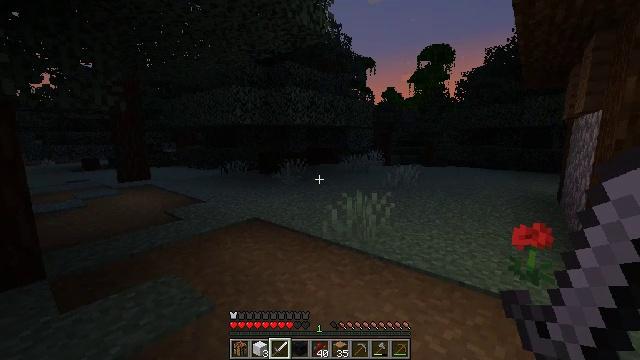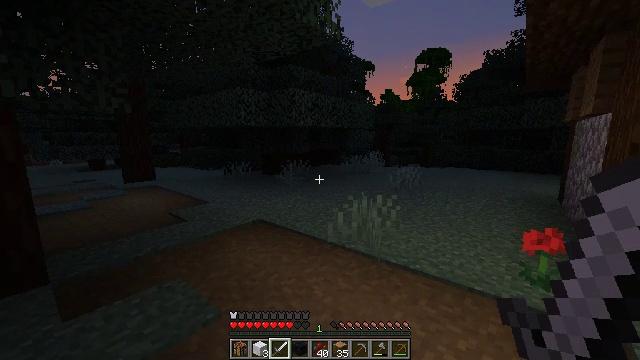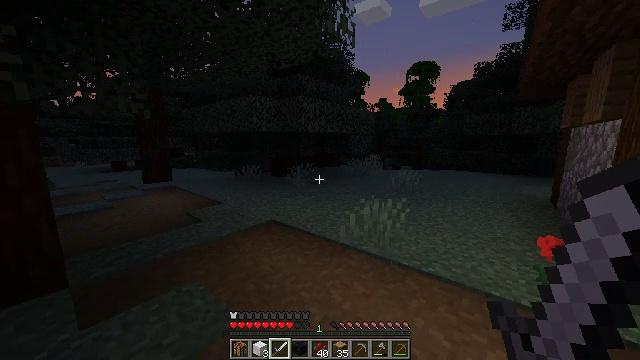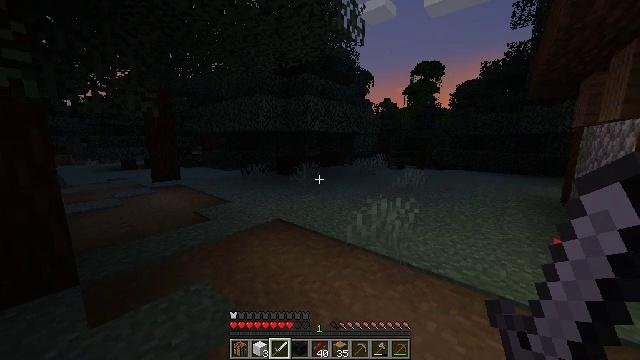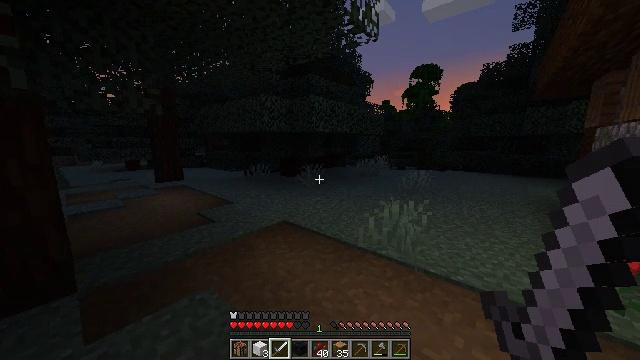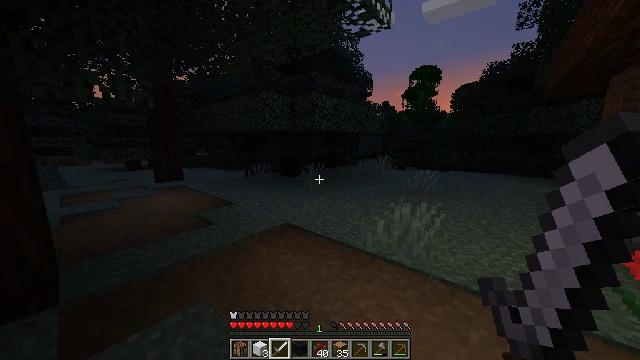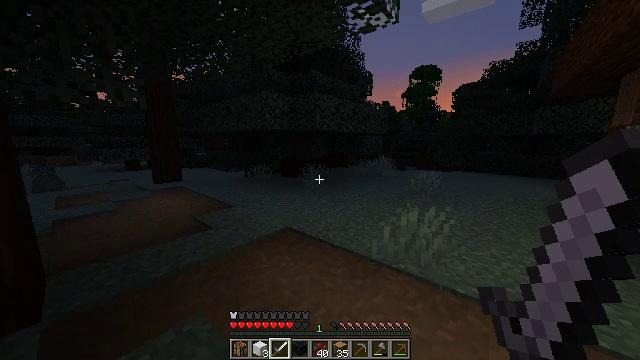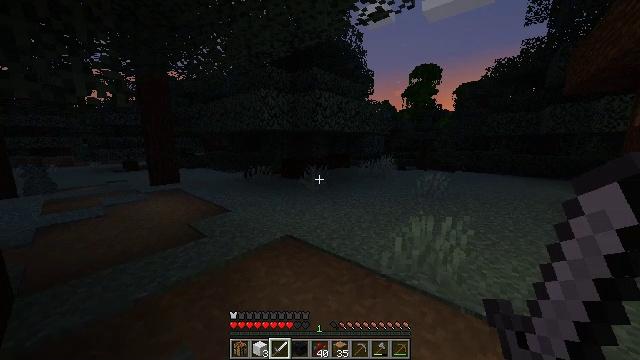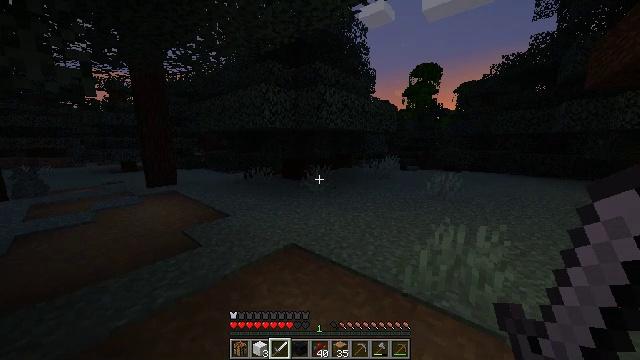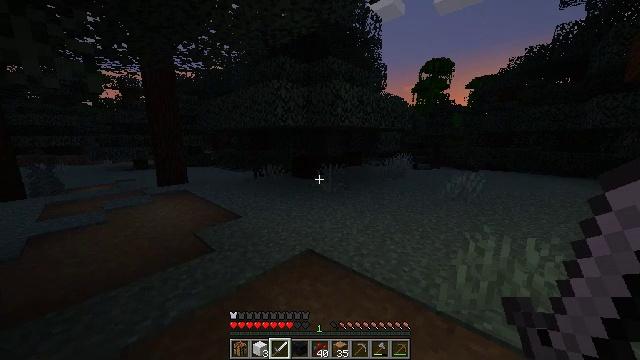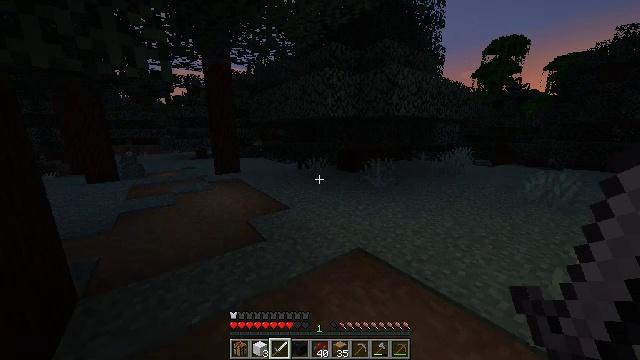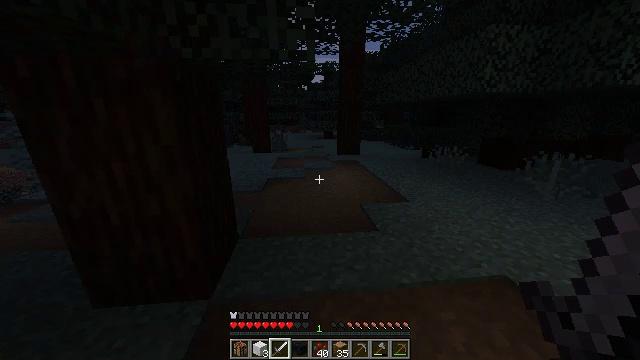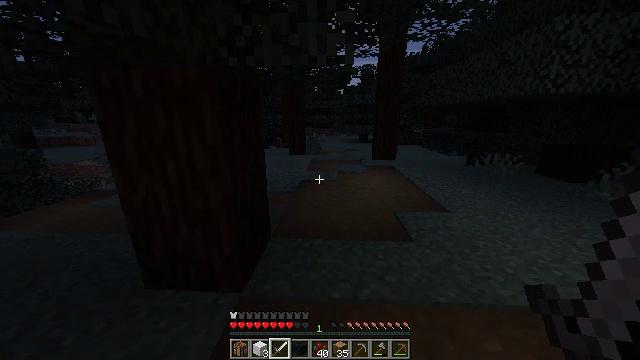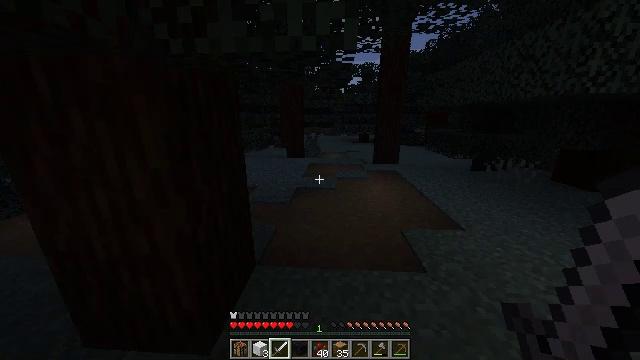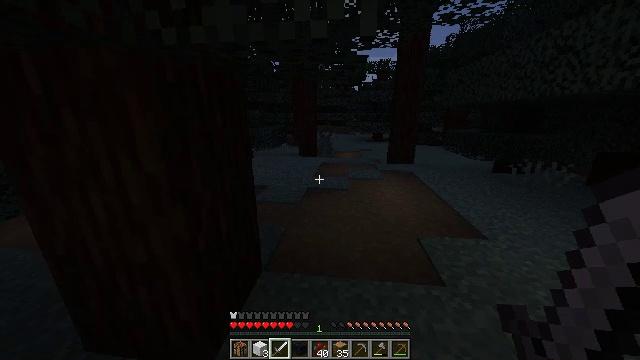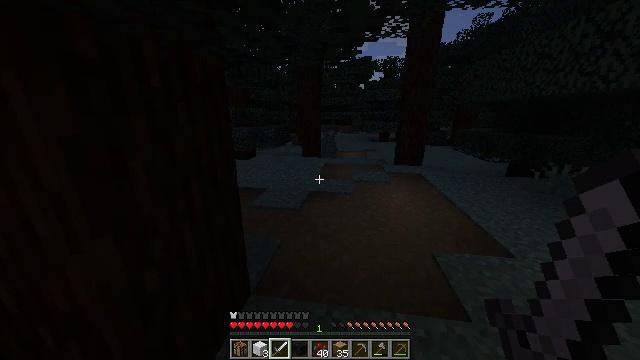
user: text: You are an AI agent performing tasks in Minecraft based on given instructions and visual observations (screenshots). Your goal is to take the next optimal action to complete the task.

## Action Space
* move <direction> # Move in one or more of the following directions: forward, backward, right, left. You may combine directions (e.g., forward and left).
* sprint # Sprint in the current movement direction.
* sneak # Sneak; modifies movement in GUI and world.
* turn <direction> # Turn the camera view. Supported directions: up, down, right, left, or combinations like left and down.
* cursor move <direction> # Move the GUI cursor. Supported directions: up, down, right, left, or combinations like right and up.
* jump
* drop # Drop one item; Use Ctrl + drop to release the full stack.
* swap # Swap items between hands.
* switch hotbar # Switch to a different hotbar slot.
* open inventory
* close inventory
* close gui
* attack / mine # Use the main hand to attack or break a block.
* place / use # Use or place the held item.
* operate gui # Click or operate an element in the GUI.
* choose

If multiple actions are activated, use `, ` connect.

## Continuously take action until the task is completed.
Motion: motion action
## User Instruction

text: Break the spruce leaves to clear the area.
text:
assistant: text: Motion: move forward and move left
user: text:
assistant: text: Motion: move forward and move left
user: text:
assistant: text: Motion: move forward and move left, turn left
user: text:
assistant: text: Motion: move forward
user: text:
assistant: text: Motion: move forward
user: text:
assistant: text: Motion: move forward
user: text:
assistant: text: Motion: move forward
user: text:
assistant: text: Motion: move forward and move left
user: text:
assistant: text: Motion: move forward and move left, turn left
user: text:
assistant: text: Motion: move forward and move left, turn left and down
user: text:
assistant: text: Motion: move forward, turn left and down
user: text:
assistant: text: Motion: move forward, turn left
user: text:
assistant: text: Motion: move forward
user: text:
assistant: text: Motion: move forward, turn left
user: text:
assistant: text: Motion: move forward, turn left
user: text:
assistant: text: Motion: move forward, turn left
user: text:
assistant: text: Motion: move forward
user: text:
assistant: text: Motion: move forward
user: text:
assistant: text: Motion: move forward
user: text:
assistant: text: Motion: move forward
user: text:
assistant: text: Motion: move forward
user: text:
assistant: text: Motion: move forward, turn left
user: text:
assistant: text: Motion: move forward, turn left and down
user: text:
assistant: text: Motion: move forward, turn left and down
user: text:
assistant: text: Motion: move forward, turn left and down
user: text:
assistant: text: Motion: move forward and move right, turn left
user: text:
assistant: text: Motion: move forward and move right
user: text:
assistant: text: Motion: move forward and move right
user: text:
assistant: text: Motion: move forward and move right
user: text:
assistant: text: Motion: move forward and move right